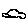
Label: car